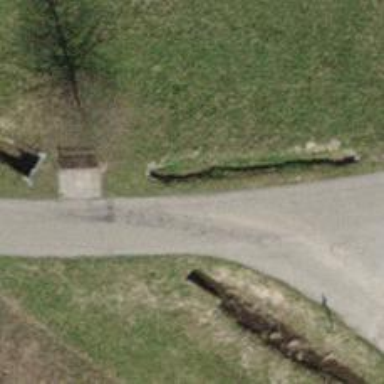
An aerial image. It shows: Bench for seating.